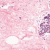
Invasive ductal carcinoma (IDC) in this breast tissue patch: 0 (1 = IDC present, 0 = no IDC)